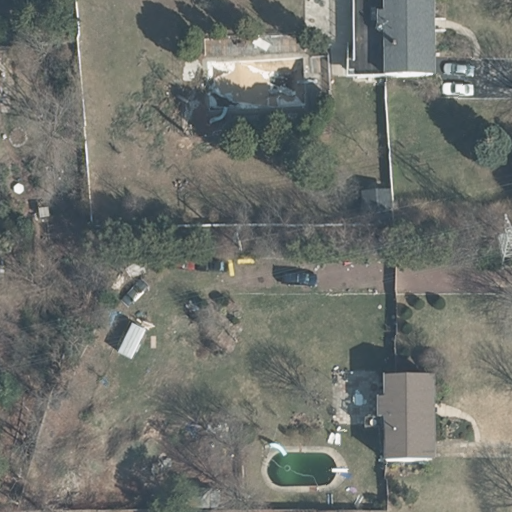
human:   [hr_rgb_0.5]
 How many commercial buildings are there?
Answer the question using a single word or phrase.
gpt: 0

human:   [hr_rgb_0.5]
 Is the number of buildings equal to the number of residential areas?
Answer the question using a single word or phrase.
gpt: no

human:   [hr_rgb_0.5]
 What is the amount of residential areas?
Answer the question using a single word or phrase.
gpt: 1

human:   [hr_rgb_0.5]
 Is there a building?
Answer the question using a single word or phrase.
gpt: yes

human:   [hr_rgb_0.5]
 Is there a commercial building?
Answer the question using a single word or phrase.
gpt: no

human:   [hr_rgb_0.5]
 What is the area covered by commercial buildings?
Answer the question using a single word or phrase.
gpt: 0m2

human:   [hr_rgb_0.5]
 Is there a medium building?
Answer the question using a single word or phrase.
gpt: yes

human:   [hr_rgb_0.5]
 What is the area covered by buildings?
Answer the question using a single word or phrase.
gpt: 512m2

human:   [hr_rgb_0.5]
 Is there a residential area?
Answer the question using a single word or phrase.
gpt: yes

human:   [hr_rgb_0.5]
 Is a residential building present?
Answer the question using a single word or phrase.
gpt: yes

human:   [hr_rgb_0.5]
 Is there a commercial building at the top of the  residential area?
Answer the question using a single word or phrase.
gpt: no

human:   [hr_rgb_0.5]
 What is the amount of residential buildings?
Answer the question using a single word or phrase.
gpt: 3

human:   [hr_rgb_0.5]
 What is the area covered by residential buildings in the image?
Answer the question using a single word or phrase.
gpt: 452m2

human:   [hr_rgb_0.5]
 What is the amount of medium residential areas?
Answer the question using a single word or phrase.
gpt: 0

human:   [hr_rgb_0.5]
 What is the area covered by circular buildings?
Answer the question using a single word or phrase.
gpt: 0m2

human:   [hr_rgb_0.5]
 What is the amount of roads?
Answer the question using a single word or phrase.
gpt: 0

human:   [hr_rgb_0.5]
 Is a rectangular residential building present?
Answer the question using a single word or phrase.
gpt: yes

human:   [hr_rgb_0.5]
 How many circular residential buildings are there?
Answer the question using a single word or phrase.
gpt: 0

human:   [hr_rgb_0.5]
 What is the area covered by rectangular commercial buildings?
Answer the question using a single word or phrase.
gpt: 0m2

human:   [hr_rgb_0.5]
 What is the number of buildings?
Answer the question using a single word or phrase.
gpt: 5

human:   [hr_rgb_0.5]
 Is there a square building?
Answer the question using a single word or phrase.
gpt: no

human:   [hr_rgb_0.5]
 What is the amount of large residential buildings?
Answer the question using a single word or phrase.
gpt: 0

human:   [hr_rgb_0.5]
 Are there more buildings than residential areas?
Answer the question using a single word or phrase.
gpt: yes

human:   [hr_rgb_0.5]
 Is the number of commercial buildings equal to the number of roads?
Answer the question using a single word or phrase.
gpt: yes

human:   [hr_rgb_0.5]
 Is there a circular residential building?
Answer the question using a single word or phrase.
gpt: no

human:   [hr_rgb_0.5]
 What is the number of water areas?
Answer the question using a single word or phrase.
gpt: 0

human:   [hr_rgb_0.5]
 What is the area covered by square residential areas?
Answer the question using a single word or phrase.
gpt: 0m2

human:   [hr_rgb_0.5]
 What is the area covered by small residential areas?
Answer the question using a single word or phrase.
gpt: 0m2

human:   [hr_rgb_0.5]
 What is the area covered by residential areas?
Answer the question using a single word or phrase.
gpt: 9196m2

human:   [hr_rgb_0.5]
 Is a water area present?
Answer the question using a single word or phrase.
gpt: no

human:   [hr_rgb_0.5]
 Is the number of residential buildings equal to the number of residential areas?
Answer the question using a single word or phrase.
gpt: no

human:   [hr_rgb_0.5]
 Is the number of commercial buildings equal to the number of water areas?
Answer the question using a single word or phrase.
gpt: yes

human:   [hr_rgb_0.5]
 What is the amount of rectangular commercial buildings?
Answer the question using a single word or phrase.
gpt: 0

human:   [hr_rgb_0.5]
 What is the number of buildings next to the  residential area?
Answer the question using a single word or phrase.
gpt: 5

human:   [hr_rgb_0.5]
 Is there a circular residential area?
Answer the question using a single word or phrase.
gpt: no

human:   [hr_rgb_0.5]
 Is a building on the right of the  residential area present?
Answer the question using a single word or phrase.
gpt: yes

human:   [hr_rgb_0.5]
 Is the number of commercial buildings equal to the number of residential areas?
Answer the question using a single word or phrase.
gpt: no

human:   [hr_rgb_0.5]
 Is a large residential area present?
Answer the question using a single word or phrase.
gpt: yes

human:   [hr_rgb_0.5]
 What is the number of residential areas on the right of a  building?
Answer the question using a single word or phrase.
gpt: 0

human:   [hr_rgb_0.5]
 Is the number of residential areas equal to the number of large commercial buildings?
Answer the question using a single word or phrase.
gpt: no

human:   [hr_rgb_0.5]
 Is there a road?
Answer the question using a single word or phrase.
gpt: no

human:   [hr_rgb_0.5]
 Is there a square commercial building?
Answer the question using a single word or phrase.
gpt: no

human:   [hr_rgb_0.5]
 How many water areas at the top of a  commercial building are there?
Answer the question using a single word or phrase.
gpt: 0

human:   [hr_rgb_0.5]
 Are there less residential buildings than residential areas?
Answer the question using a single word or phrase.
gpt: no

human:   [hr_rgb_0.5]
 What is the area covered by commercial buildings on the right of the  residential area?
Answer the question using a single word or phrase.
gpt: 0m2

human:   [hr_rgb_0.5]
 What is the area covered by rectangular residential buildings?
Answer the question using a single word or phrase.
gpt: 15m2

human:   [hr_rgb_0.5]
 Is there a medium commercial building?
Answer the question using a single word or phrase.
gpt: no

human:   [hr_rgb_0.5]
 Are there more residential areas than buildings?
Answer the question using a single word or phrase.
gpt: no

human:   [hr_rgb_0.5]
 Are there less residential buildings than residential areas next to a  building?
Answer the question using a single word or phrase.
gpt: no

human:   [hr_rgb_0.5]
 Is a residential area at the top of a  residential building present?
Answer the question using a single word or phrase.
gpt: no

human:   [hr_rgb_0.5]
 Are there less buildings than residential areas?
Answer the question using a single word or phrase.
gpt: no

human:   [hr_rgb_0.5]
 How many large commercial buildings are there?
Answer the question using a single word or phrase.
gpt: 0

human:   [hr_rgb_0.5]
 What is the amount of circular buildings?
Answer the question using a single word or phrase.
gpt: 0

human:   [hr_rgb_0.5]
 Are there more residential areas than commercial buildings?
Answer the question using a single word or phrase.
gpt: yes

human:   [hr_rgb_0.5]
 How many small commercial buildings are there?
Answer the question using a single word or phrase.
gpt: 0

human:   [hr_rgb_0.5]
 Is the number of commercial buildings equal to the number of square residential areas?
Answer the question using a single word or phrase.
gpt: yes

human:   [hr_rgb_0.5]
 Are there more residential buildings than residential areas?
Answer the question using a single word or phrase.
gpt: yes

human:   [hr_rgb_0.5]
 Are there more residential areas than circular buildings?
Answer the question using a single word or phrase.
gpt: yes

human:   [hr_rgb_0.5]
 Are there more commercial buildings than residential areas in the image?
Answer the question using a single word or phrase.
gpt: no

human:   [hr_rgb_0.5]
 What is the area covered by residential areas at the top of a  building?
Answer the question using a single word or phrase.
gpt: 0m2

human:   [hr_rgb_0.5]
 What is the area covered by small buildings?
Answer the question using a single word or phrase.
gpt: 75m2

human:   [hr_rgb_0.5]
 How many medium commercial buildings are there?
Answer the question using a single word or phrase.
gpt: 0

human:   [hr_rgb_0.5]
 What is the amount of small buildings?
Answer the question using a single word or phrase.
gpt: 3

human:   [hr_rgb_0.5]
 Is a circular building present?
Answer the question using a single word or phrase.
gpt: no